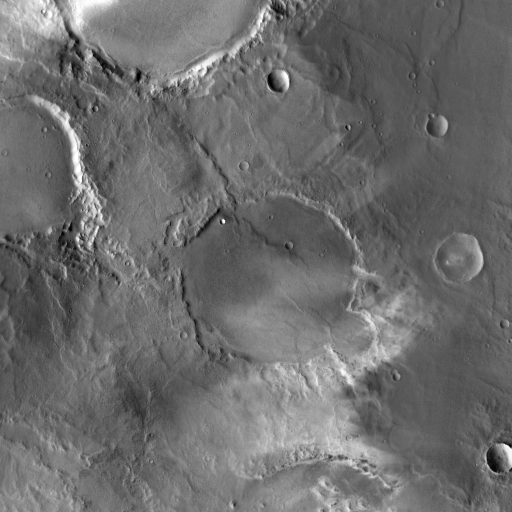
Crater classes present: Background, Other, Buried, Secondary